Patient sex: M
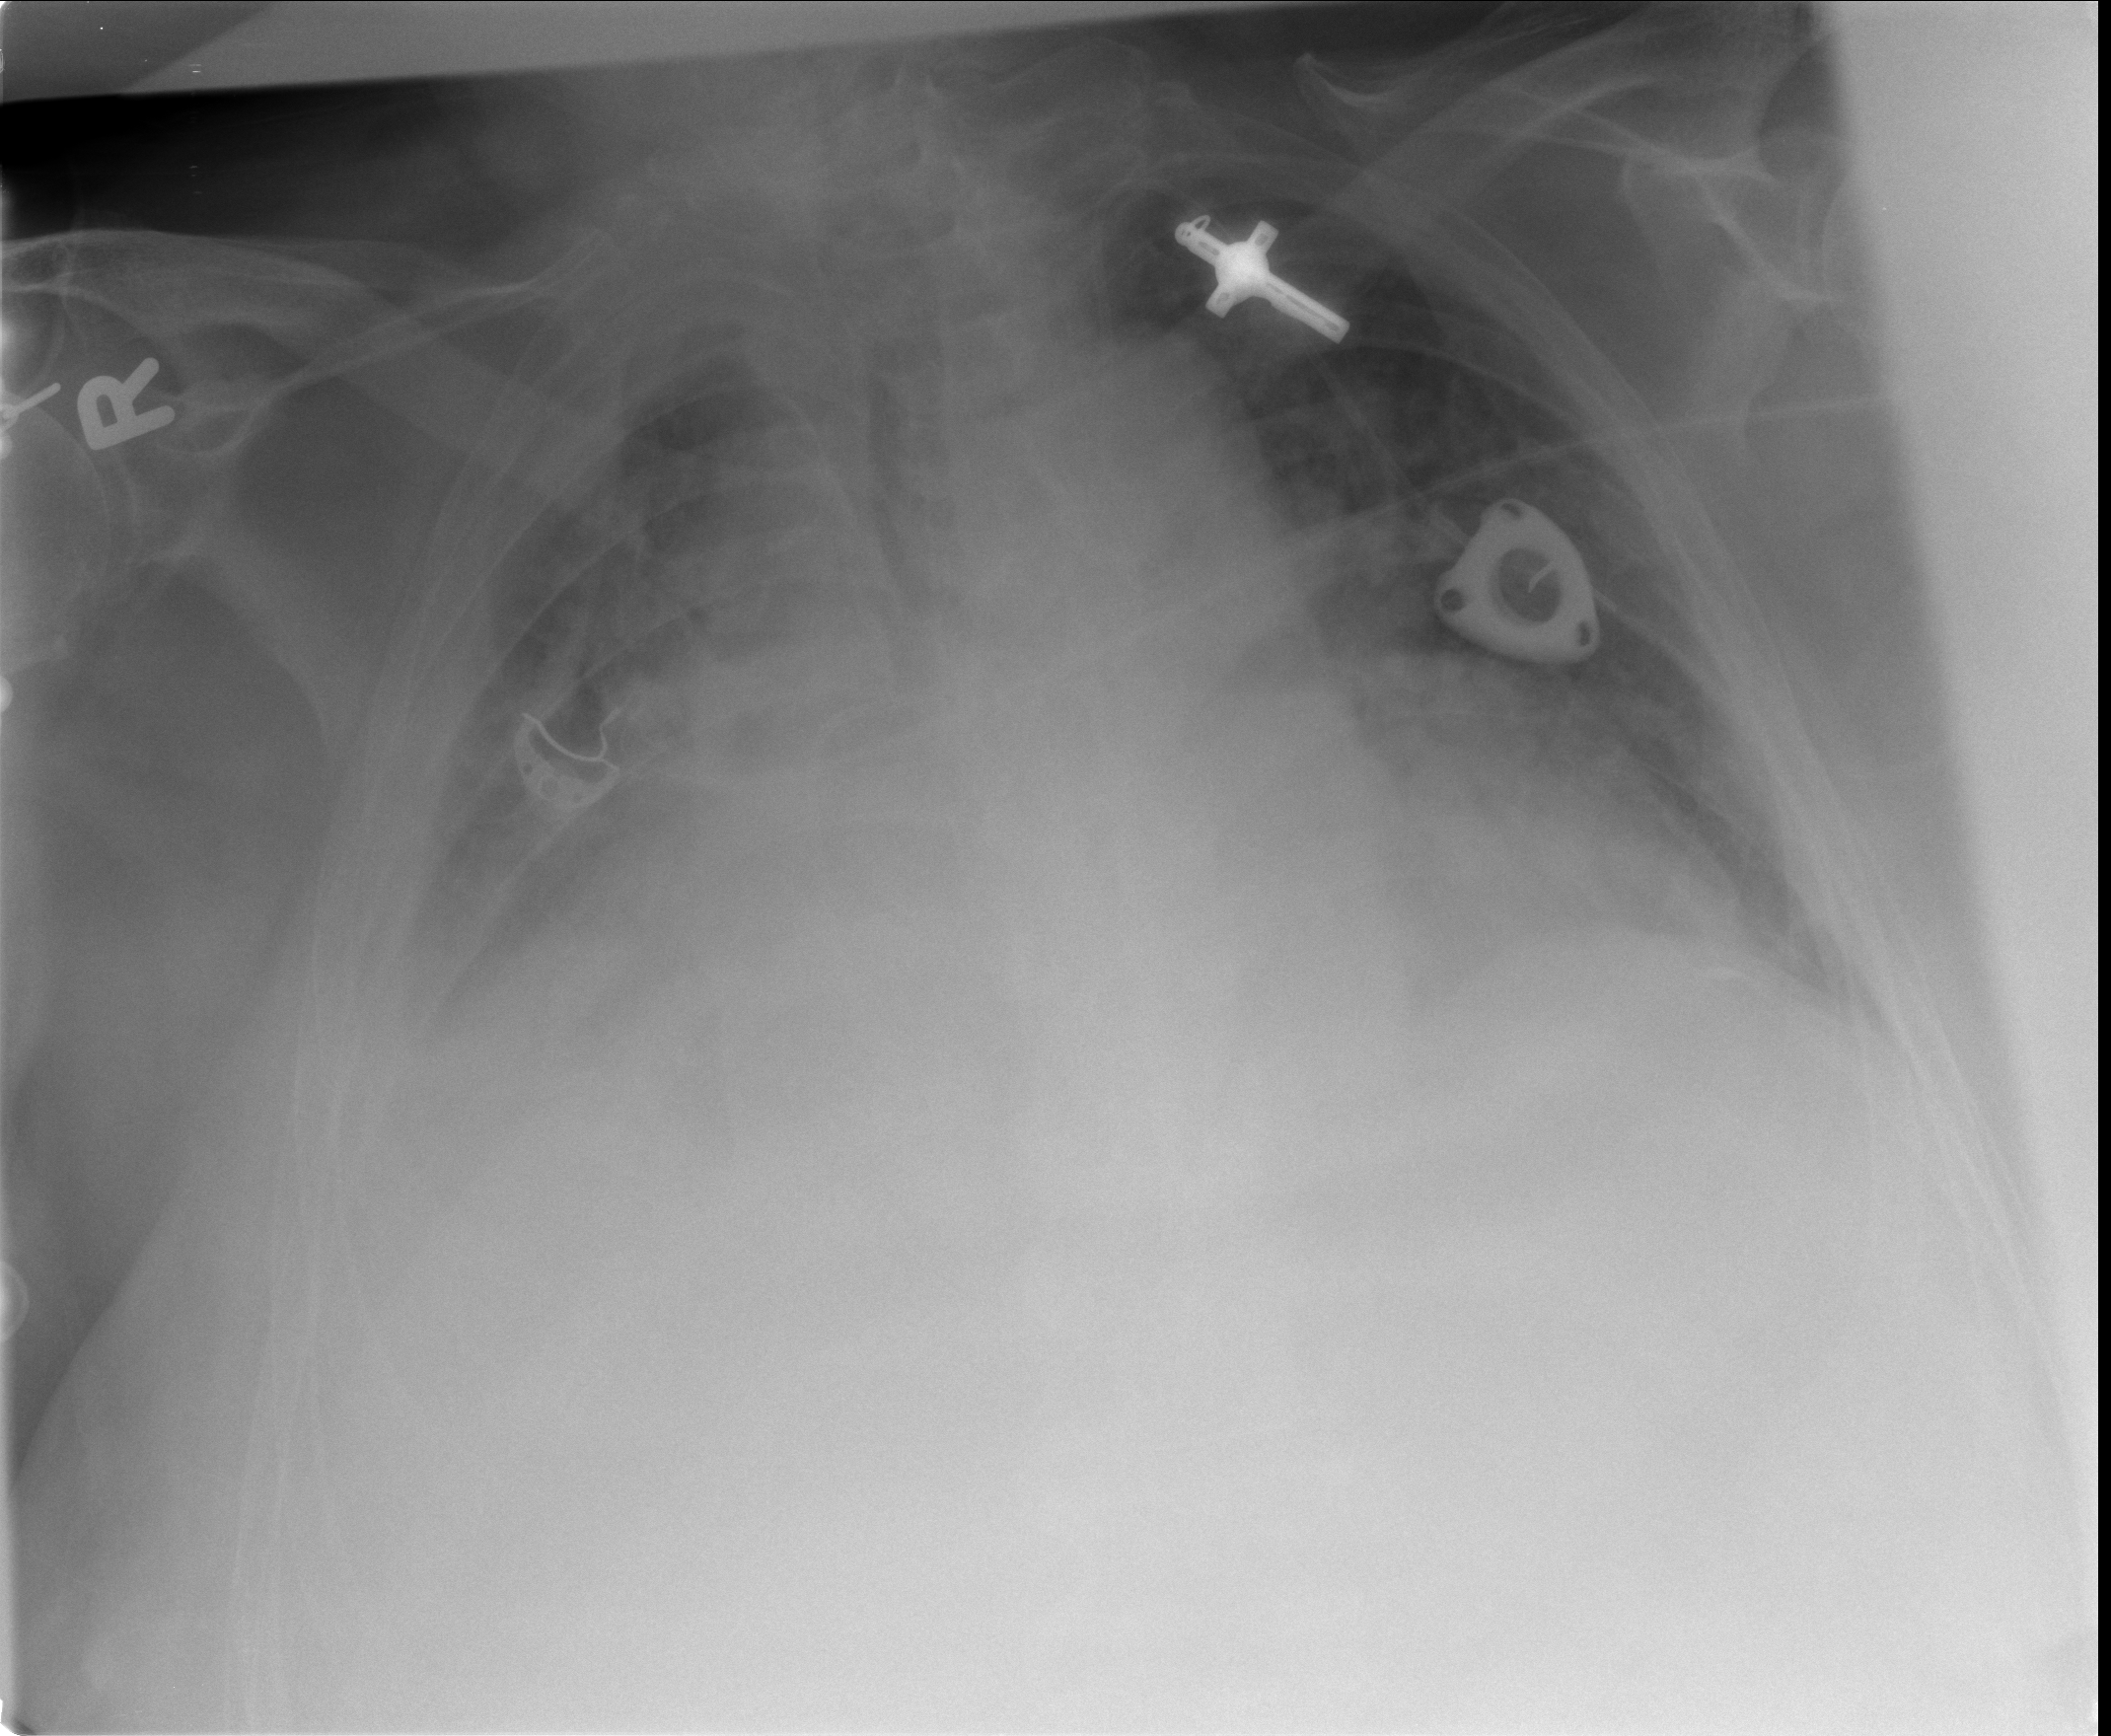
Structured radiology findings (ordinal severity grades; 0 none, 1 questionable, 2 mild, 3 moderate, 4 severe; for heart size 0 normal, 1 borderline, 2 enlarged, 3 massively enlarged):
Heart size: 2
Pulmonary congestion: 2
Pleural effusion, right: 3
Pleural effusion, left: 2
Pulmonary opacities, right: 3
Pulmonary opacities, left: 2
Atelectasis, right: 3
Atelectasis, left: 2